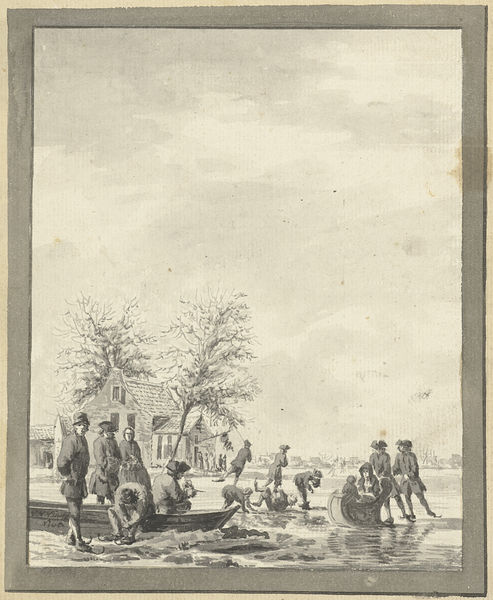
Titel: IJsvermaak op het Buiten Spaarne bij Haarlem bij de Herberg
Künstler: Vincent Jansz. van der Vinne
Standort: Amsterdam
Institution: Rijksmuseum
Schlagwörter: gravure, paysage, fleuve, paysan, paysans, campagne, papier, barque, ancien, gravue